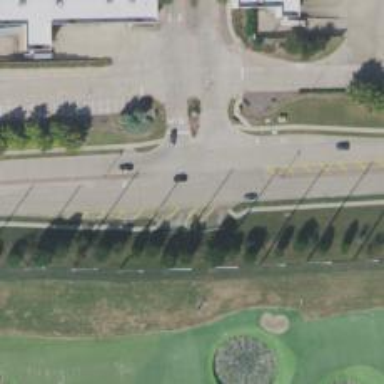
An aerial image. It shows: Tertiary road with separate sidewalk.